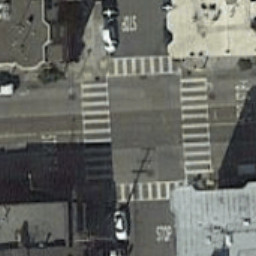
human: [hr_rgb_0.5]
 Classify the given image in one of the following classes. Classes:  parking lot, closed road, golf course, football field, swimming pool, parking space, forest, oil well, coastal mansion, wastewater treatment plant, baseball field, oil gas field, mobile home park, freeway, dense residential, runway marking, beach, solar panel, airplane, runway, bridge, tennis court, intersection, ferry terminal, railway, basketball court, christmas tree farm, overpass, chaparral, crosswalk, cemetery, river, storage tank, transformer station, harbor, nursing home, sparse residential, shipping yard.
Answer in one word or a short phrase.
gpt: crosswalk